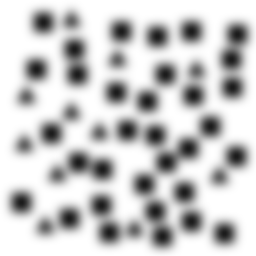
Squares: 33
Triangles: 11
Stars: 0
Total shapes: 44